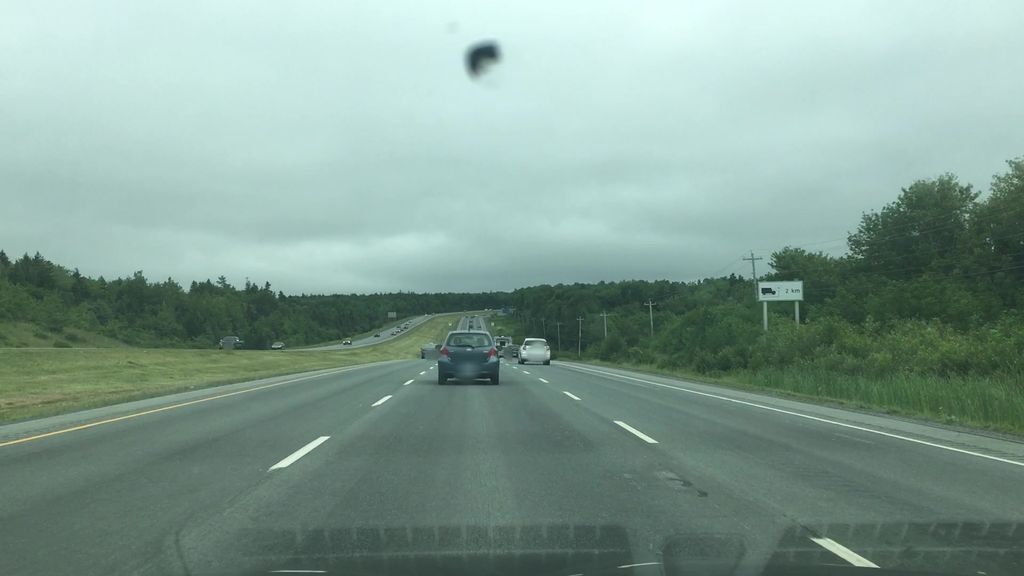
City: halifax